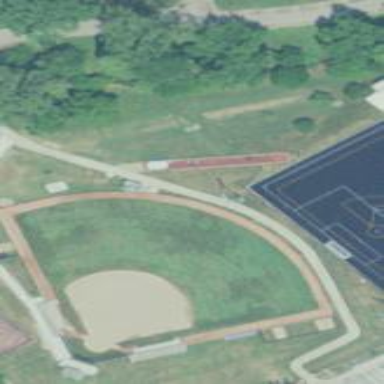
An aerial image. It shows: Softball pitch for leisure and sport activities.